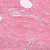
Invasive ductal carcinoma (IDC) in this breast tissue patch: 0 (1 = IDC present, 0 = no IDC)